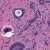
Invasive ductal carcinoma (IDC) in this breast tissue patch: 0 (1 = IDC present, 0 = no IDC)